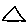
Label: triangle